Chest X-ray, AP view. Patient: 58 years old, sex M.
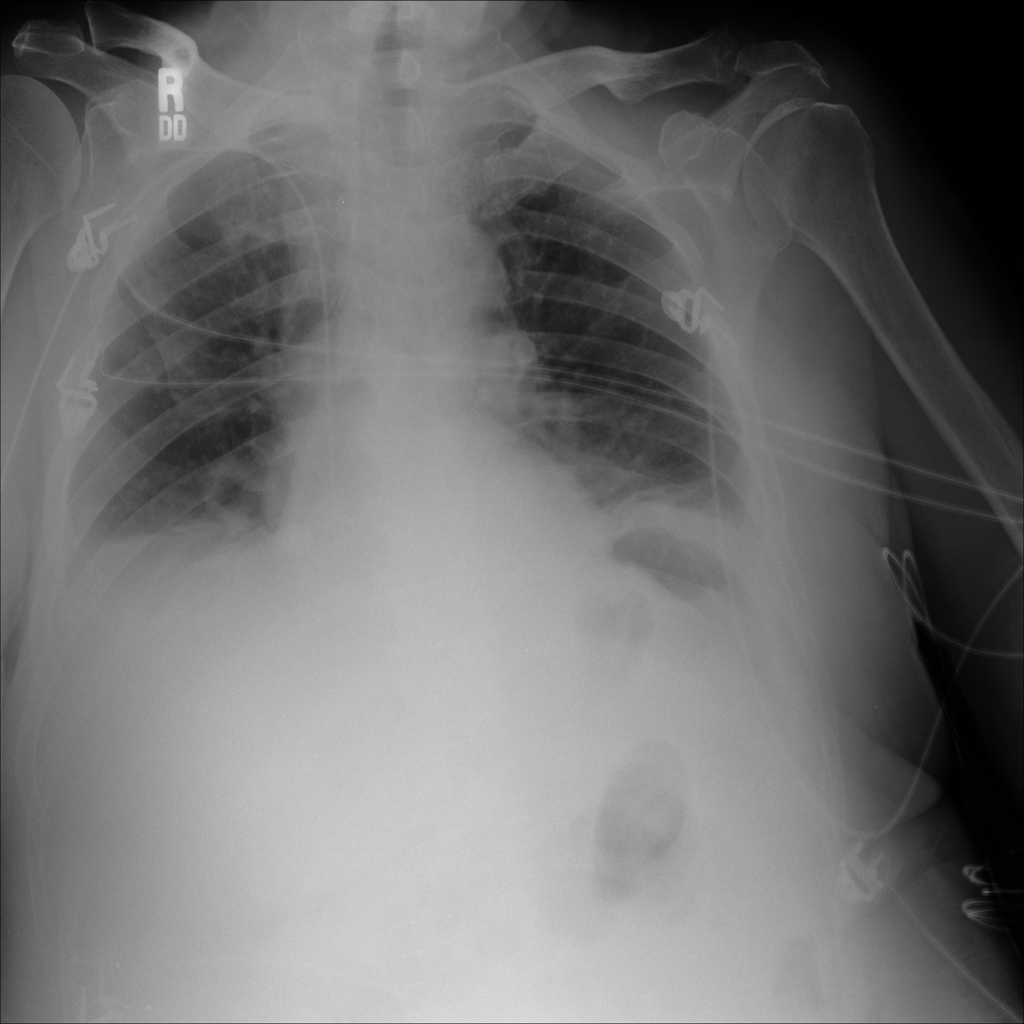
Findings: Infiltration